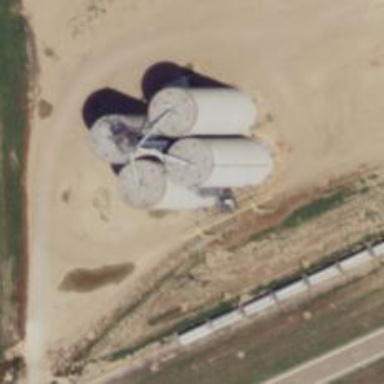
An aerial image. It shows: Silo.